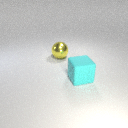
large cyan rubber cube in front of large yellow metal sphere